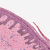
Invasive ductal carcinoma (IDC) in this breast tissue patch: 0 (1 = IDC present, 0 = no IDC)